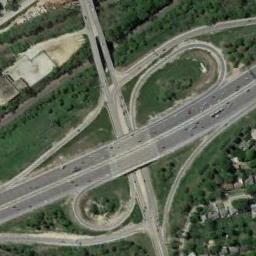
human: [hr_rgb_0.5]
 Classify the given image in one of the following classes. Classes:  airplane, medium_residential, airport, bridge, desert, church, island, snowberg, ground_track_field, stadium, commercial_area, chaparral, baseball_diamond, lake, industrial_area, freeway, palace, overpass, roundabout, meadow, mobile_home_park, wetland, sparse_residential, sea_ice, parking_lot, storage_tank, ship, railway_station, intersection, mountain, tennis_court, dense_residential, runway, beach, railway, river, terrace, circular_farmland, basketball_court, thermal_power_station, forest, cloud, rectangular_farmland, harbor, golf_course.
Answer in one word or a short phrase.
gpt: overpass